Question: I have a simple task of copying Excel data to SQL tables.
I am executing one stored procedure initially to delete tables entries. Then I have Excel input from which I am copying data to the SQL tables using tMap.
I have 20 tables to copy data to. I have relatively small number of table entries (10-100) to copy.
Still when I am executing my task, it takes a very long time (5-10 mins) and after copying 12 tables entries its running out of memory.
My work flow is..
(stored procedure ->(on subjob ok) -> excel input -> tmap -> tMSSqlOutput -> (on component ok) -> excel input -> tmap -> tMSSqlOutput (on component ok) - > ...... -> excel input -> tmap -> tMSSqlOutput)
My Excel sheet is on my local machine where as I am copying data to SQL tables on a server.
I have kept my run/debug settings as Xms 1024M, Xmx 8192m. But still its not working.
May I know what can I do to solve this issue?
I am running my talend on a VM (Virtual Machine).
I have attached the screenshot of my job.

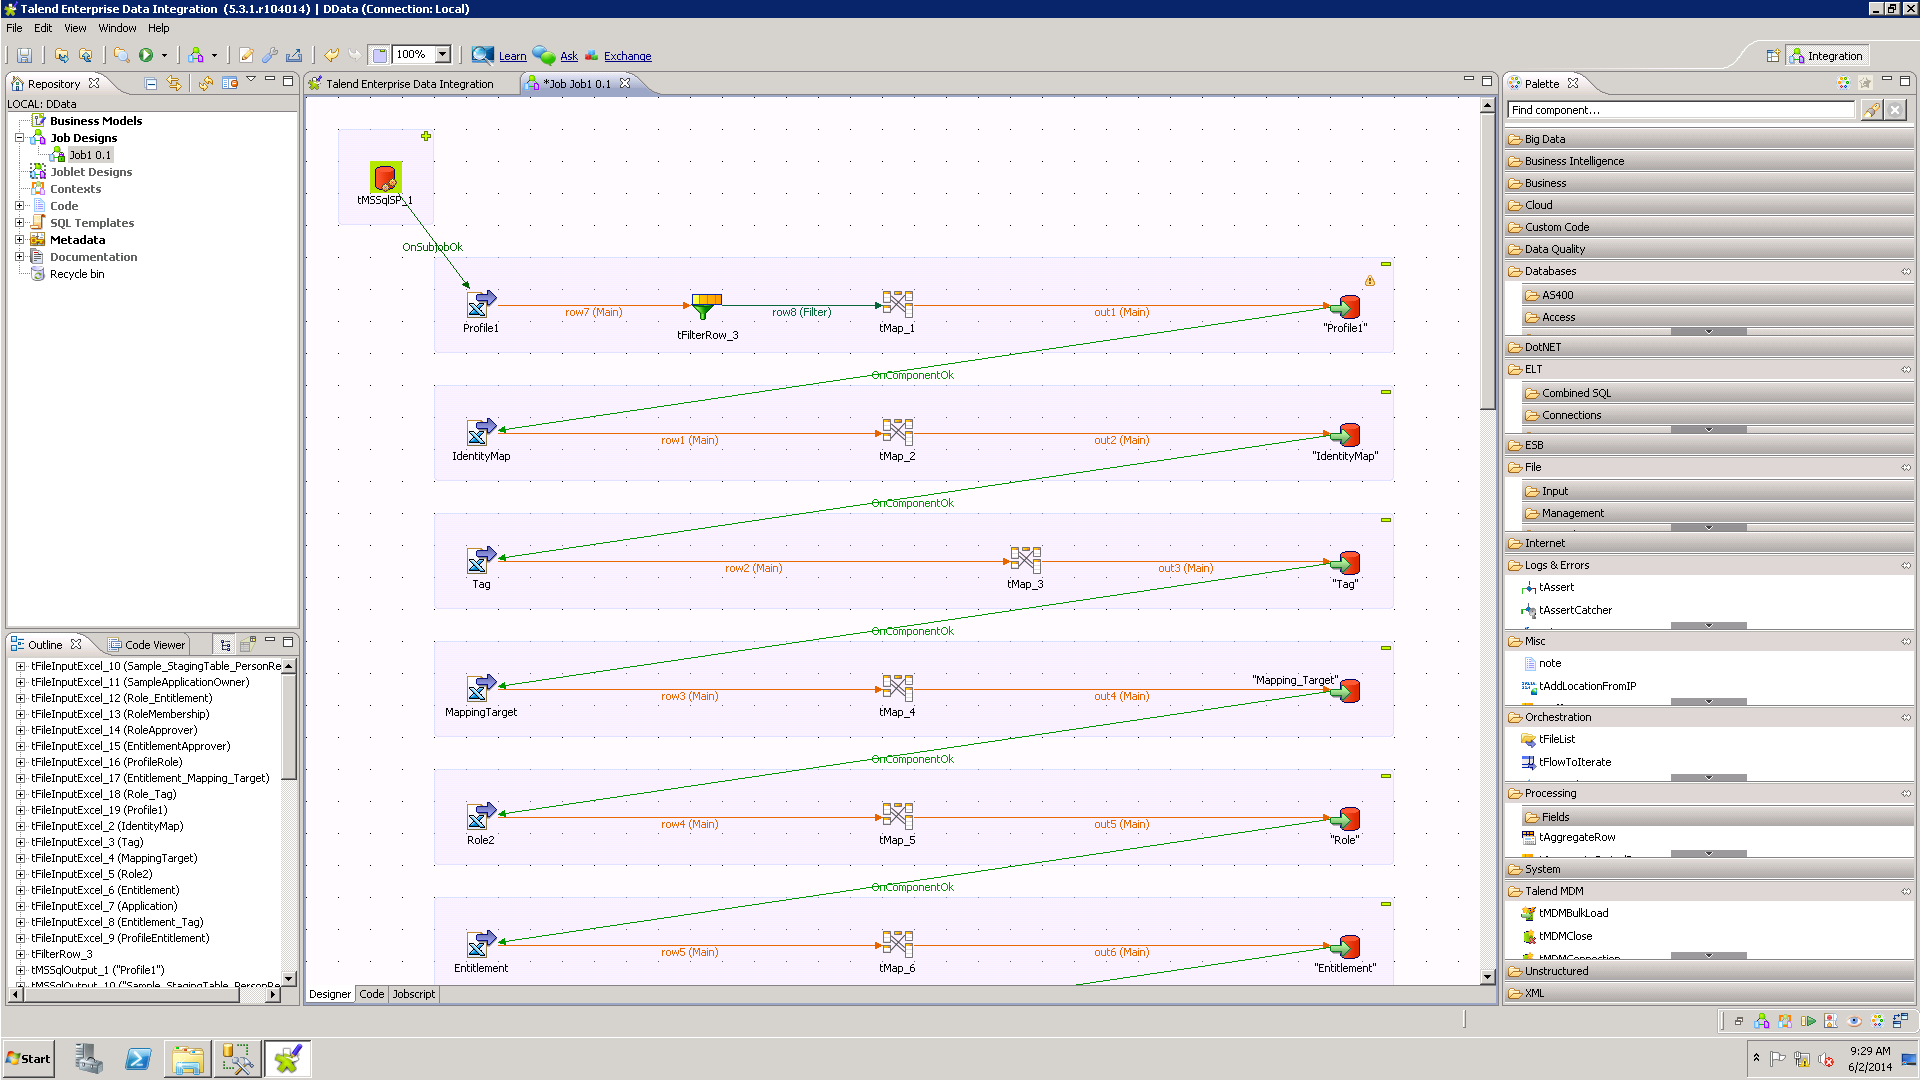
Answer: You should be running all of these separate steps in separate subjobs, using "on subjob ok" to link them, so that the Java garbage collector can better reallocate memory between steps.
If this still doesn't work you could separate them into completely separate jobs and link them all using tRunJob components and make sure to select to tick "Use an independent process to run subjob":

This will spawn a completely new JVM instance for the process and thus not be memory tied by the JVM. That said, you should be careful not to spawn too many JVM instances as there will be some overhead in the start up of the JVM and obviously you are still limited by any physical memory constraints.
It belongs in a separate question really but you may also find some benefit to using parallelisation in your job to improve performance.